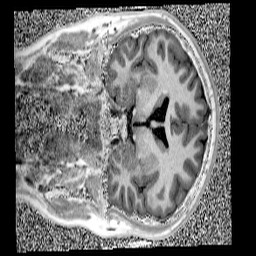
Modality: UNIT1
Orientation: coronal
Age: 12
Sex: male
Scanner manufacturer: siemens
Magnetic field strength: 3 T
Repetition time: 4 s
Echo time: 0.00299 s